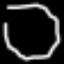
Label: octagon